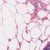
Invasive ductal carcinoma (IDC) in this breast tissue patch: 0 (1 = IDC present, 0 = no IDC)